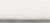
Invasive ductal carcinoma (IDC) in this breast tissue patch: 0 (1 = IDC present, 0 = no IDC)